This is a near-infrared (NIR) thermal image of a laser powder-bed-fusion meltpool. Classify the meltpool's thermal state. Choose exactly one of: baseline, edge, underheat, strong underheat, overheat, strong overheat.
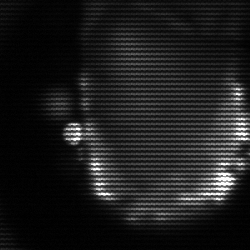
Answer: baseline